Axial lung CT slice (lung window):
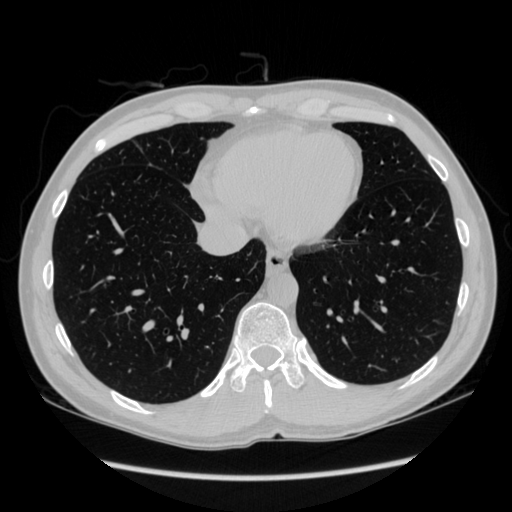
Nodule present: no